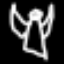
Label: angel